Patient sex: M
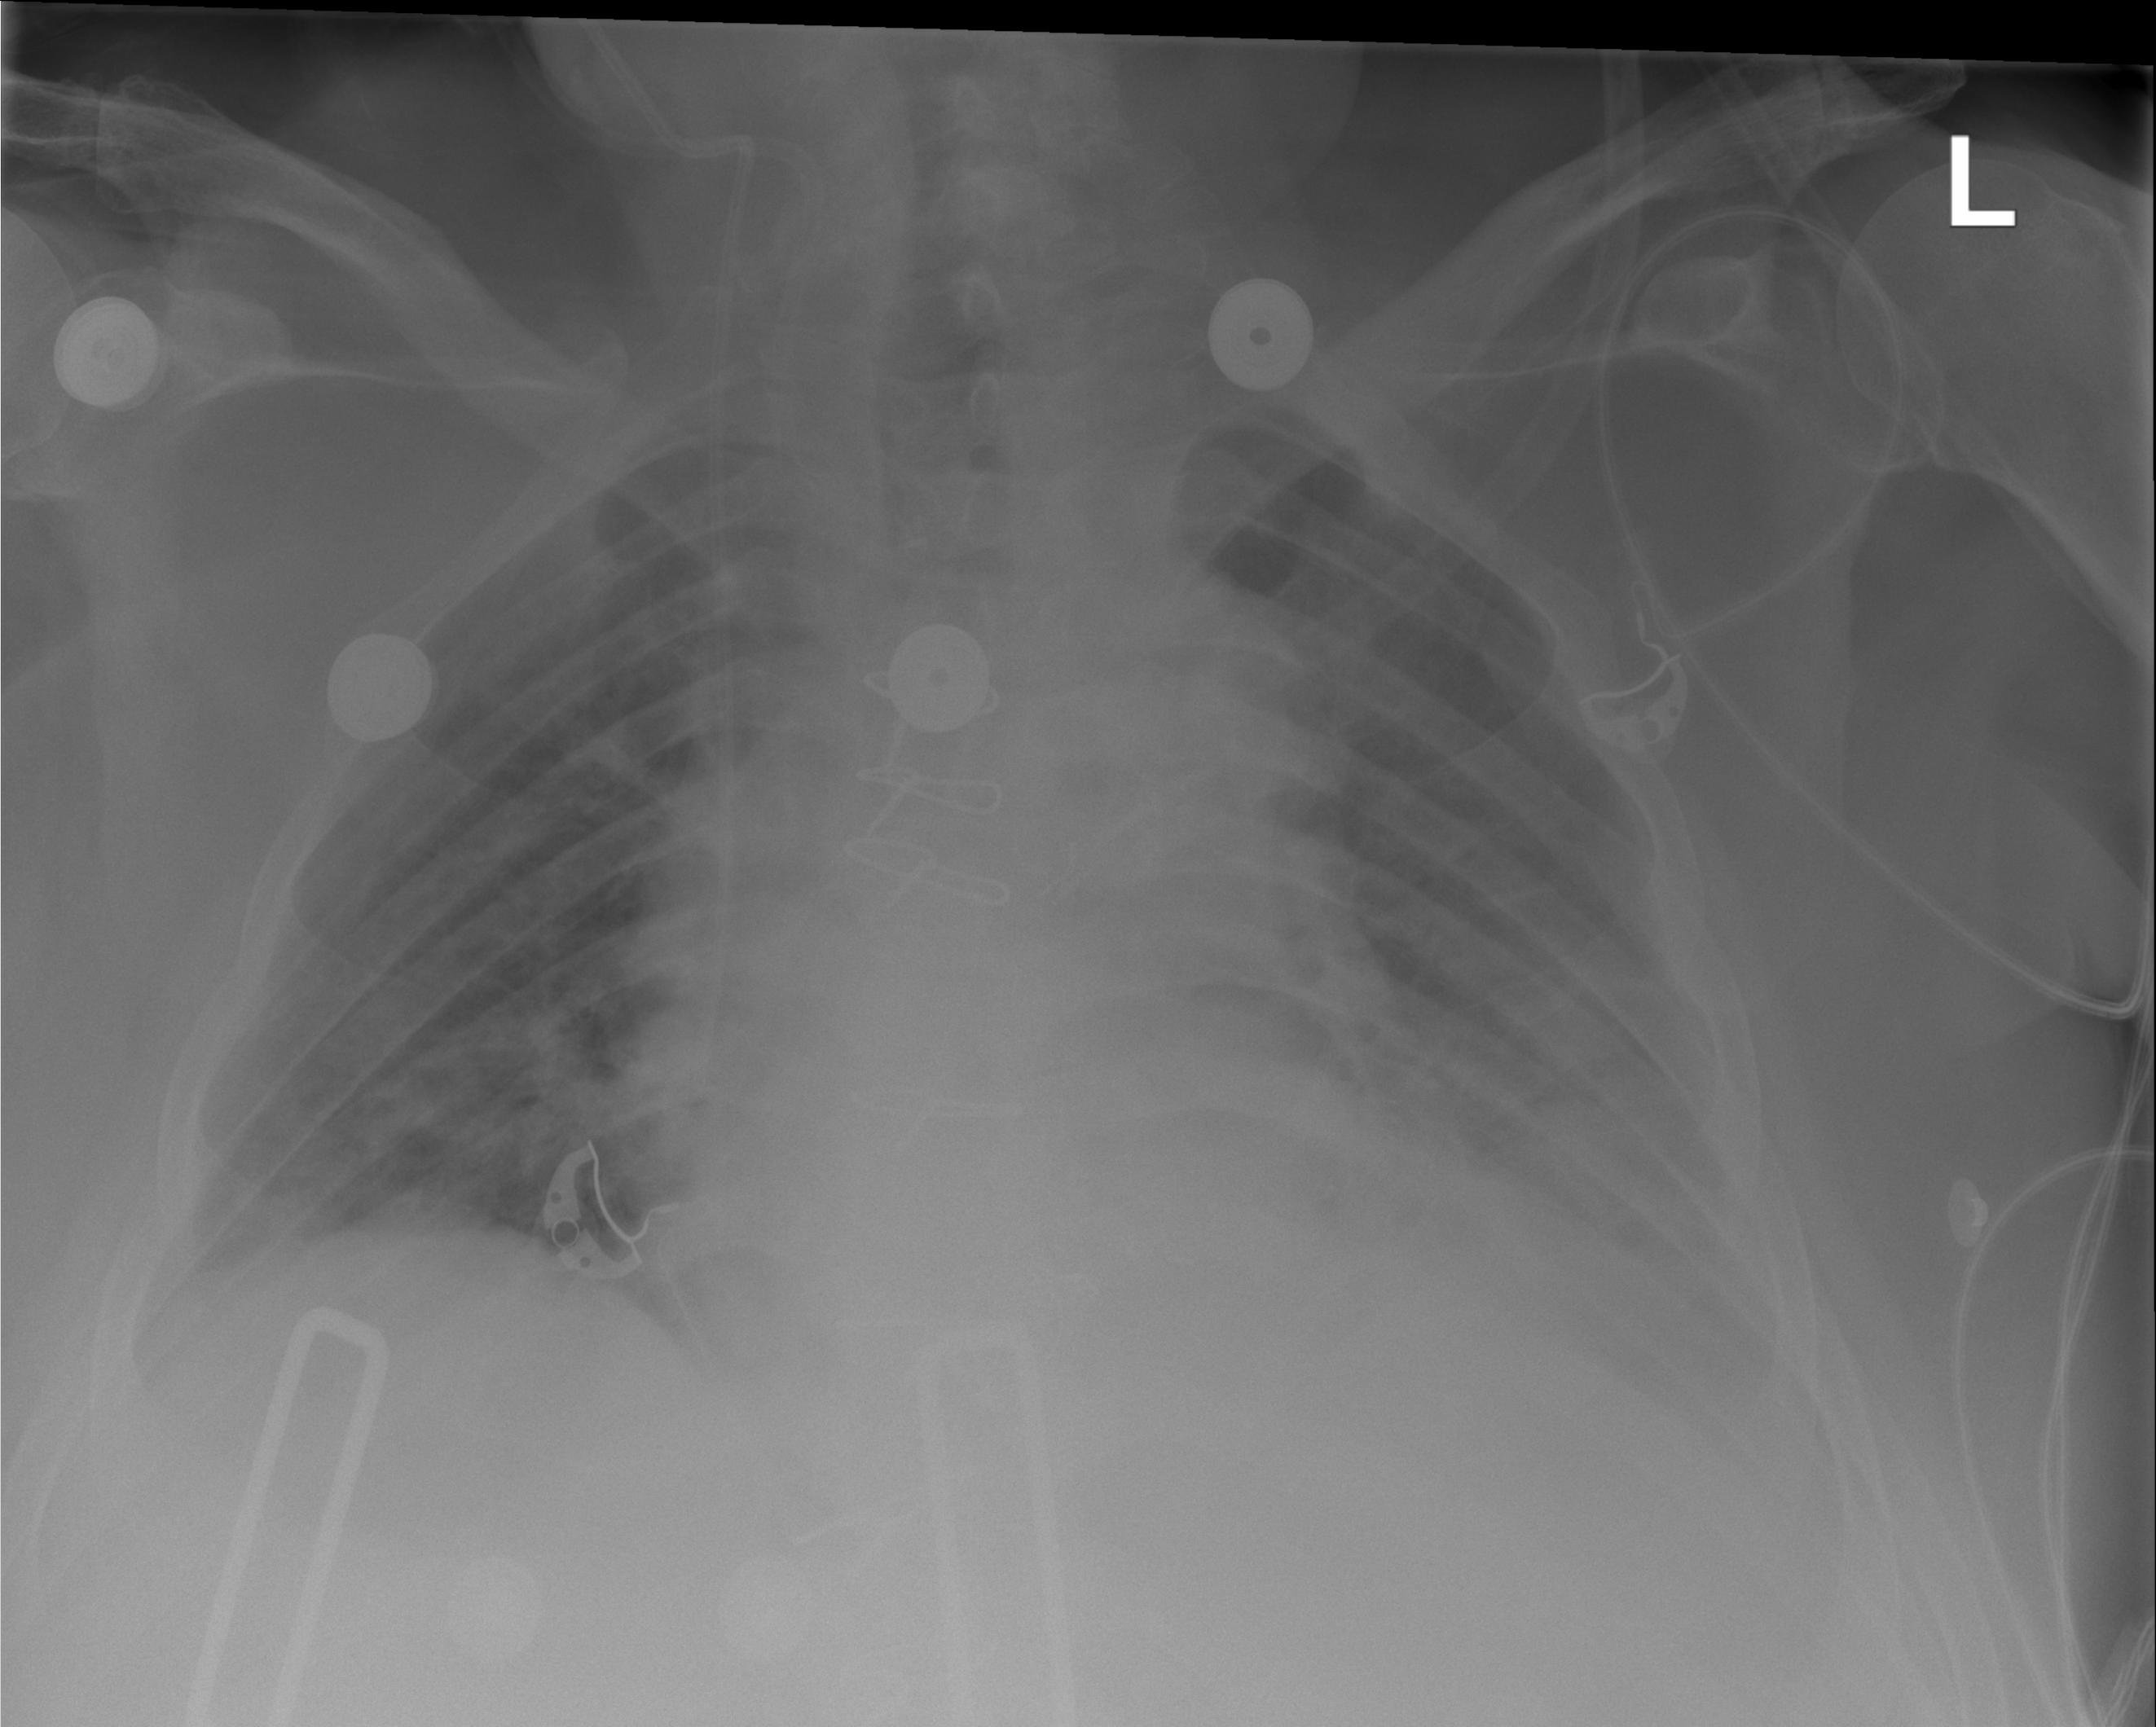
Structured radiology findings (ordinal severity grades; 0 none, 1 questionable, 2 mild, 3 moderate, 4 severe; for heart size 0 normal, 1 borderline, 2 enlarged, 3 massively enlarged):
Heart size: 2
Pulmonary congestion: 2
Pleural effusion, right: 0
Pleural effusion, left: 2
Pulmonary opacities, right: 0
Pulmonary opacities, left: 0
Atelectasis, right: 2
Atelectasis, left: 2